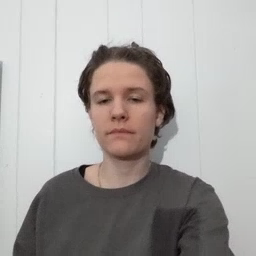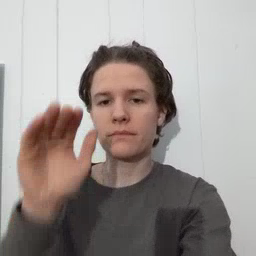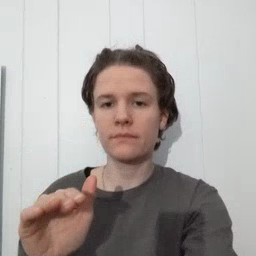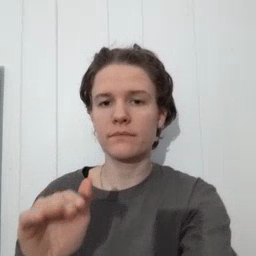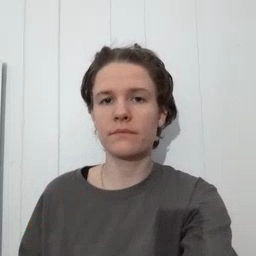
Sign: child